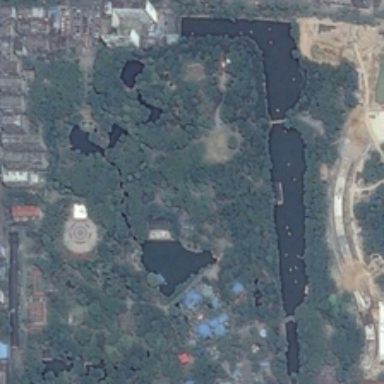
There are many man-made lakes in the park .